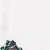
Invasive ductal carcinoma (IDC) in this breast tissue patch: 0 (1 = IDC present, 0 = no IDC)